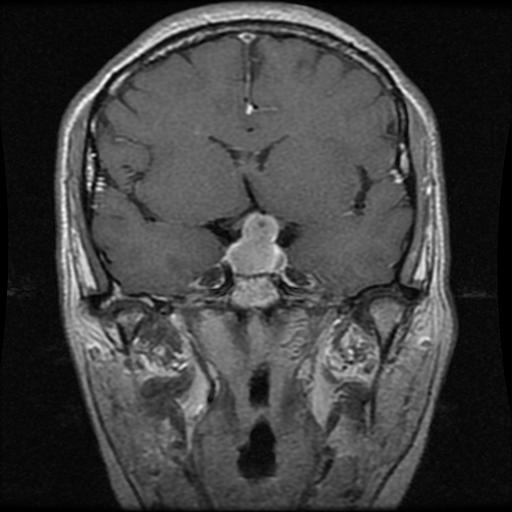
Label: pituitary